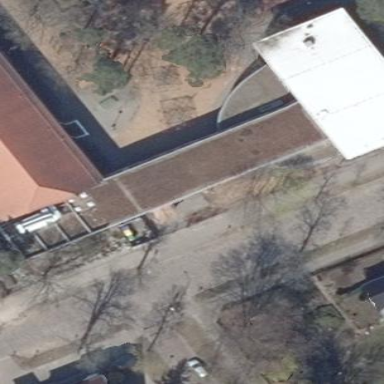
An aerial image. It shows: School building with flat roof.